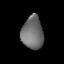
Tissue: lung
Cell type: Myeloid cells
Senescence score: 0.6091
Nuclear area (px): 702
Mean DAPI intensity: 110.111